Interaction volume radius: 5 \u00c5
Interaction volume height: 10 \u00c5
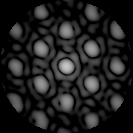
Disorder parameter: 0.2103